Question: I have used the attach to process feature of visual studio a number of times. However now when i try to attach to a process (dll) the Attach button is disabled. However if i select any other process except the managed one the Attach button is enabled! My problem is closely related to the problem described at the link below
<URL>
A picture of the dialog is attached.

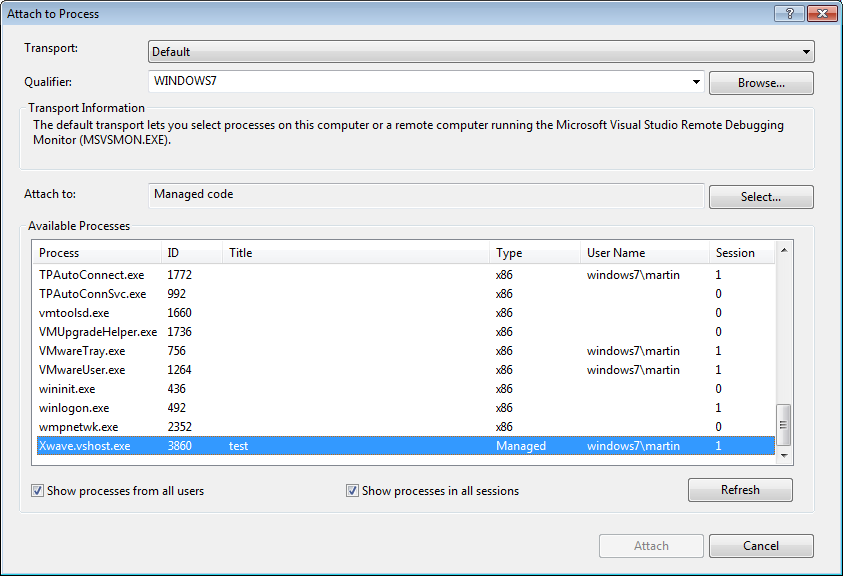
Answer: Found the solution to the problem
<URL>
<URL>